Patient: sex M, age 70
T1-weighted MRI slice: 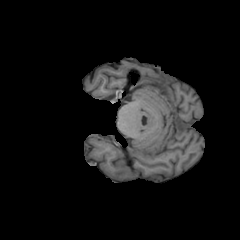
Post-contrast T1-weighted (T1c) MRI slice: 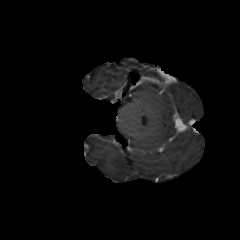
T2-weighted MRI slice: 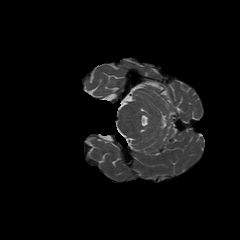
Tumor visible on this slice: no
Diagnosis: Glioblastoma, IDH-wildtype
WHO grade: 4